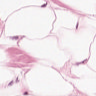
Metastatic tissue present: no